Question: I use a birt in my grails application. Currently exporting to excel works, but if let say:
-
it will:
-
I wanted to know how I can import them in one single sheet to:
-
I have Googled it. I can't come up with a clear solution to my IDEAS.
---
I use the following Code in my Birt:
'''
def IRenderOption options = null
case ReportTypeEnum.XML:
//TODO:
options = new RenderOption(outputFormat: "xml")
break
'''
The emitter I use is :
'''
options = new EXCELRenderOption(outputFormat: "xls")
optiions.setEmitterID("uk.co.spudsoft.birt.emitters.excel.XlsEmitter")
println "Report:"+ options.isEnableMultipleSheet()
'''
Does anybody have any idea?
Example :

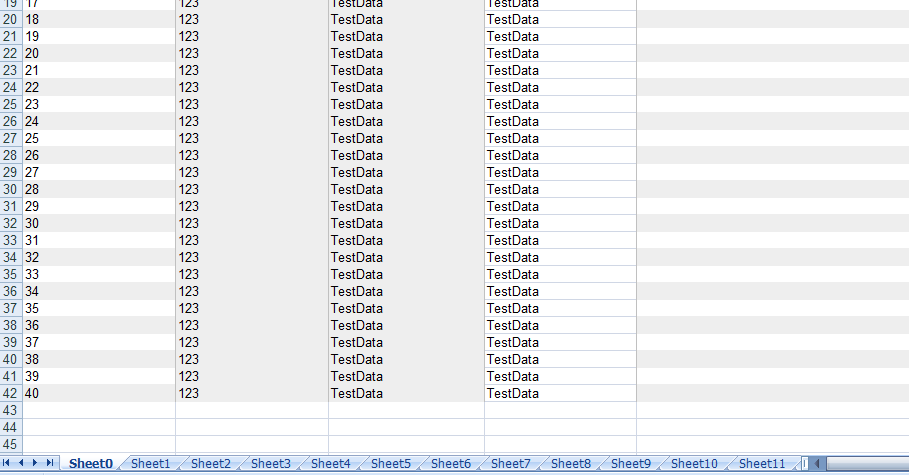
Answer: The solution was ain't to modify some code or to change emitters but ,simple as shown below
The real challenge could be setting this property on run time , by detecting the report Types,because you might not apply all paging stuff to all your pages ...

Thank you, Bini .
Refer this web Blog which has all the correct answers.
<URL>
Make
Page Break Interval = 0 ( for unlimited ) or your custome Value
and set
Repeat Header to false
Done! you will see all your record in one sheet . Awsome :) !